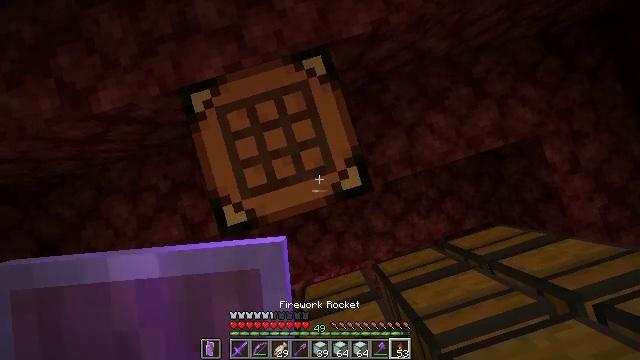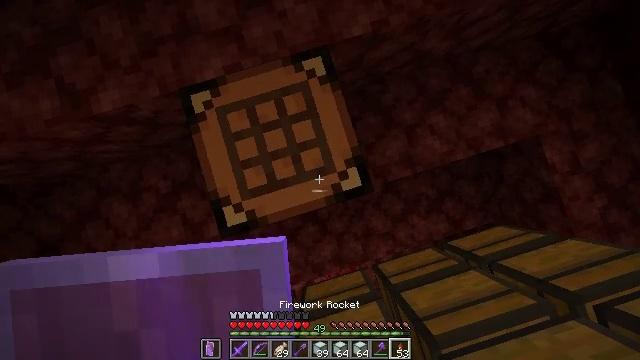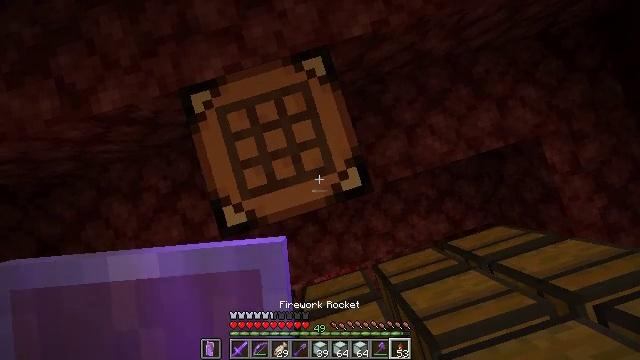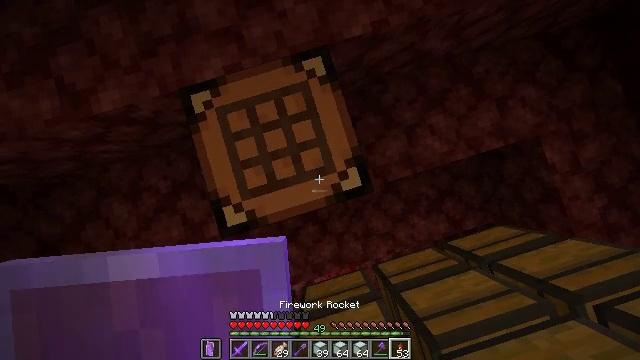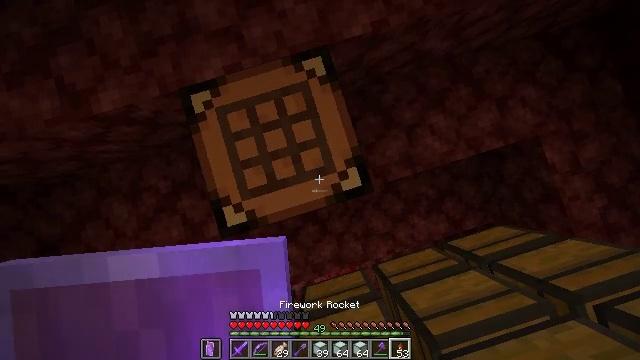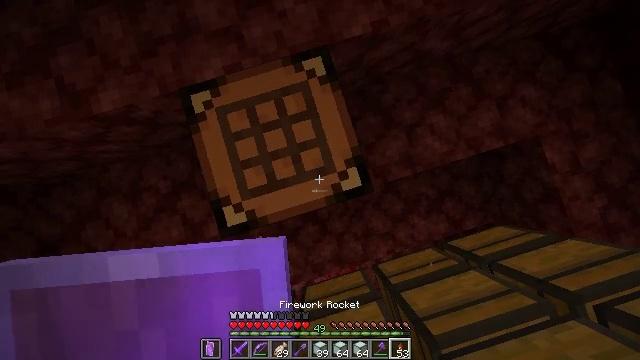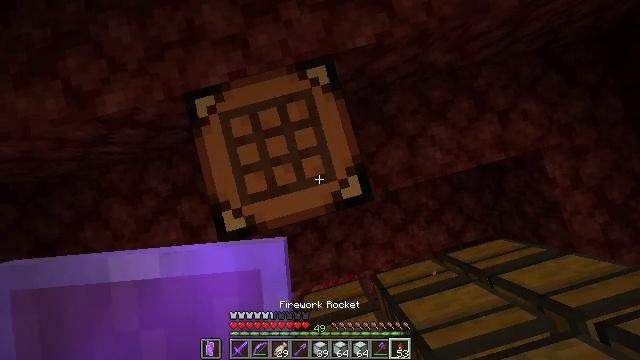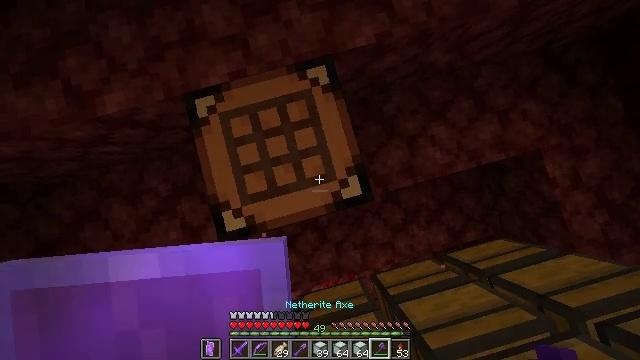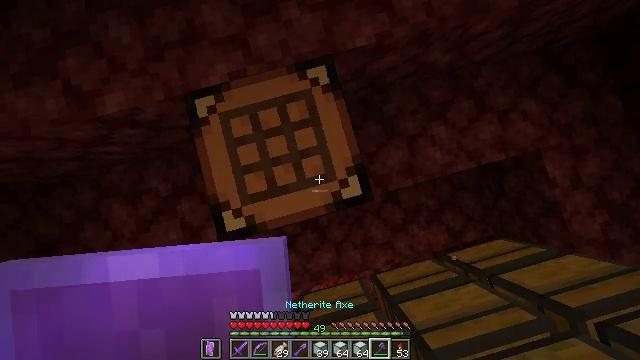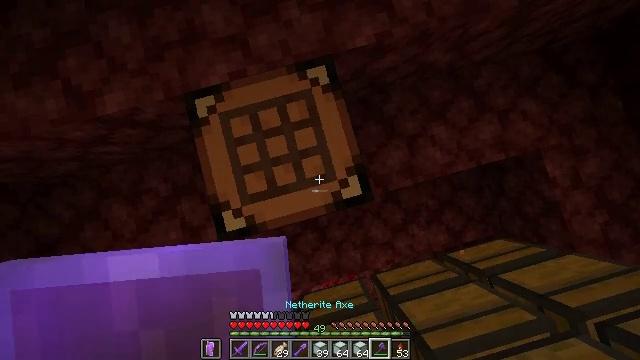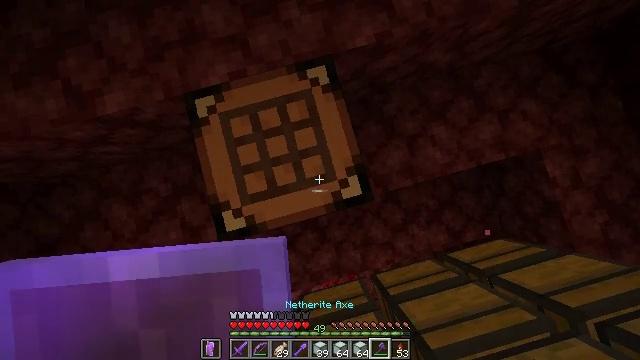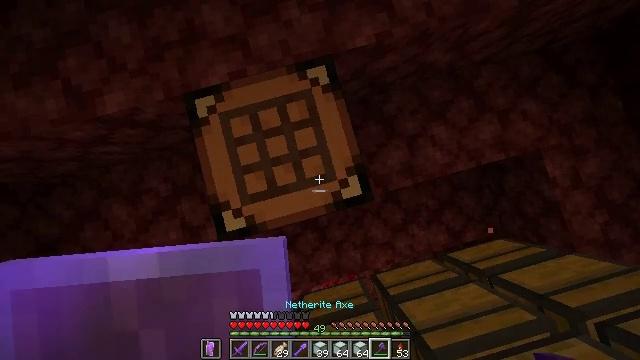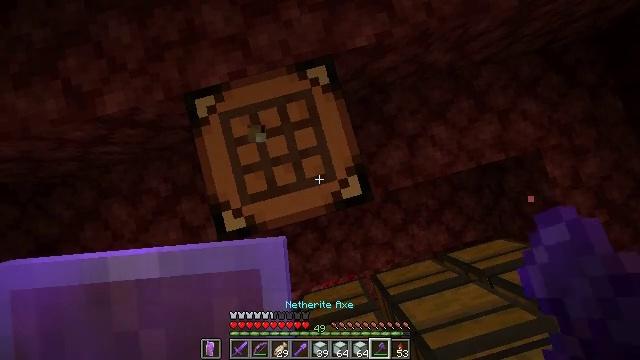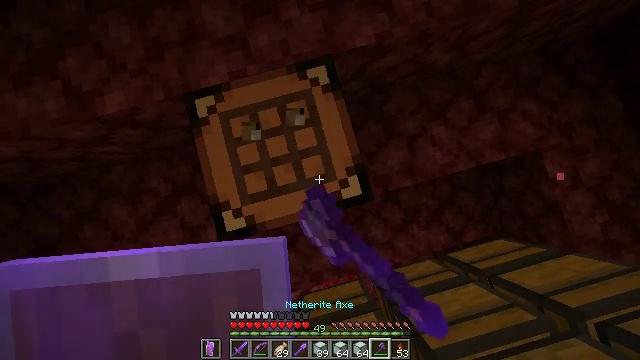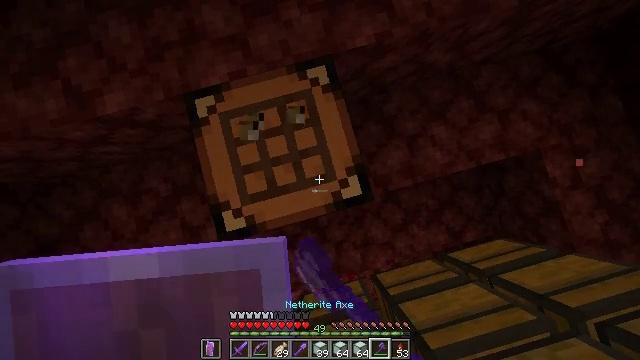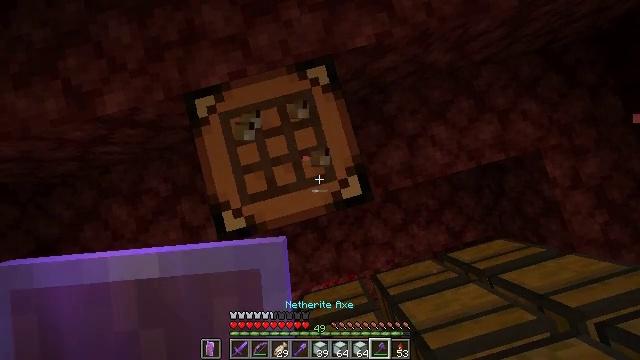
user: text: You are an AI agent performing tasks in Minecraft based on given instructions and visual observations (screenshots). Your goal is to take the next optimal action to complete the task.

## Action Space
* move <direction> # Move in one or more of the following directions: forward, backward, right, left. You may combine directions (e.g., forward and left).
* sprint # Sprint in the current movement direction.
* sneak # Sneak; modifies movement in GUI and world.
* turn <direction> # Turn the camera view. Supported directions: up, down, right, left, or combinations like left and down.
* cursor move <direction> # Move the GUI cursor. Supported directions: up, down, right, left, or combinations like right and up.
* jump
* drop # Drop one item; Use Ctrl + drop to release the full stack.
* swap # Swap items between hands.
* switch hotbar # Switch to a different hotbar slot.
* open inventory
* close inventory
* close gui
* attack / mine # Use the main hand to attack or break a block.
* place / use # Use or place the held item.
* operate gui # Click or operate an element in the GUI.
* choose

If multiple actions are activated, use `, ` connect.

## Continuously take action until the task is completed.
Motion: motion action
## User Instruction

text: Attack the crafting table to break it.
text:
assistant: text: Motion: no_op
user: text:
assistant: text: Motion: no_op
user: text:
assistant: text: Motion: no_op
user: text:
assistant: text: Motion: no_op
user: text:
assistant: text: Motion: no_op
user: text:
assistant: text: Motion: turn left and up
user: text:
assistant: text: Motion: no_op
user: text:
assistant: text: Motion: no_op
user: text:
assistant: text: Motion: no_op
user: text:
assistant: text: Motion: no_op
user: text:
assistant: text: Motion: no_op
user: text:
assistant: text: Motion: attack / mine
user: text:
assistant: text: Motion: attack / mine
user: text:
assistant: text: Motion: attack / mine
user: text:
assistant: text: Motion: attack / mine
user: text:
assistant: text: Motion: attack / mine
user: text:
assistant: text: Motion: attack / mine
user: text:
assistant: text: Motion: attack / mine
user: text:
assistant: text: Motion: attack / mine
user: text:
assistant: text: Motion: no_op
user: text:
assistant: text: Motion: no_op
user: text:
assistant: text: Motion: no_op
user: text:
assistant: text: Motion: no_op
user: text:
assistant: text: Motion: no_op